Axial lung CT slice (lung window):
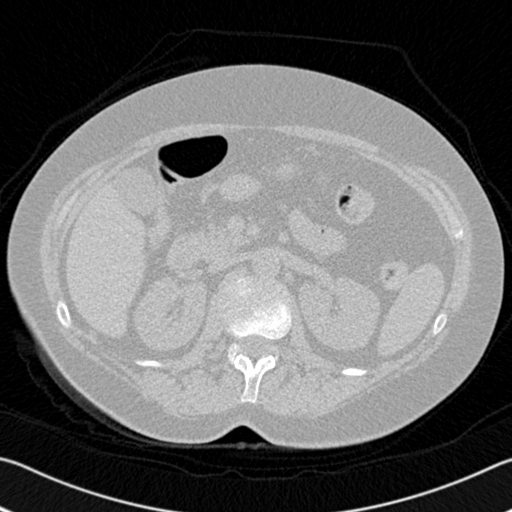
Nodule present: no